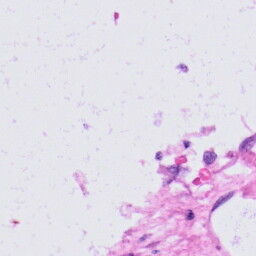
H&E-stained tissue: Skin